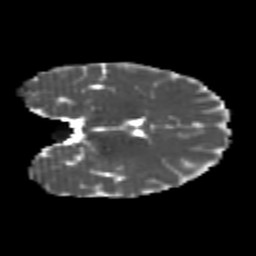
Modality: MD
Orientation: coronal
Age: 24
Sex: female
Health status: healthy
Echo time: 0.074 s